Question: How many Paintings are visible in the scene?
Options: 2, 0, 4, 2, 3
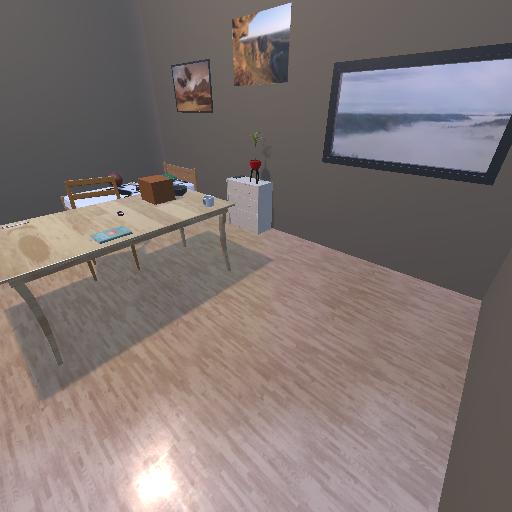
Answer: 2